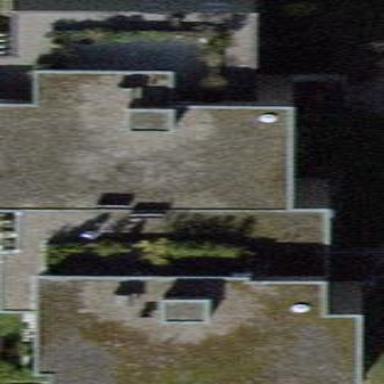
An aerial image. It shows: Flat roofed building.